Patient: sex M, age 66
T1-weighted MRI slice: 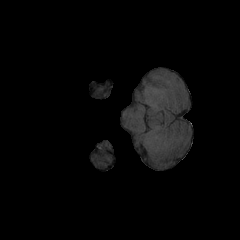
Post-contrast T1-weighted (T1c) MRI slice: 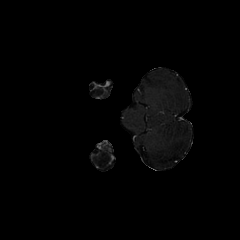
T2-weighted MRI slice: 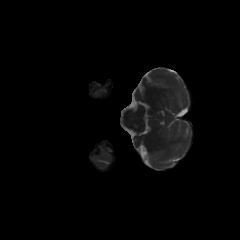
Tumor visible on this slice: no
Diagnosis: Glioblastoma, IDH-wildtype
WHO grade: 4